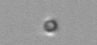
Label: nanoplankton_mix